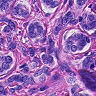
Metastatic tissue present: yes